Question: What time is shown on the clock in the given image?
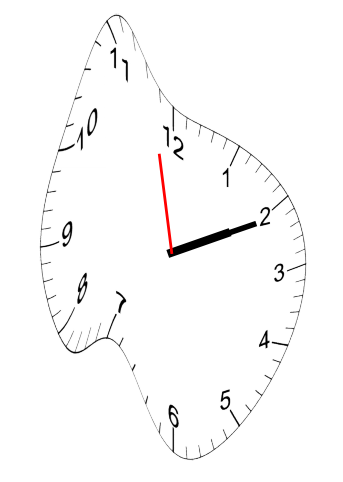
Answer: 02:10:58